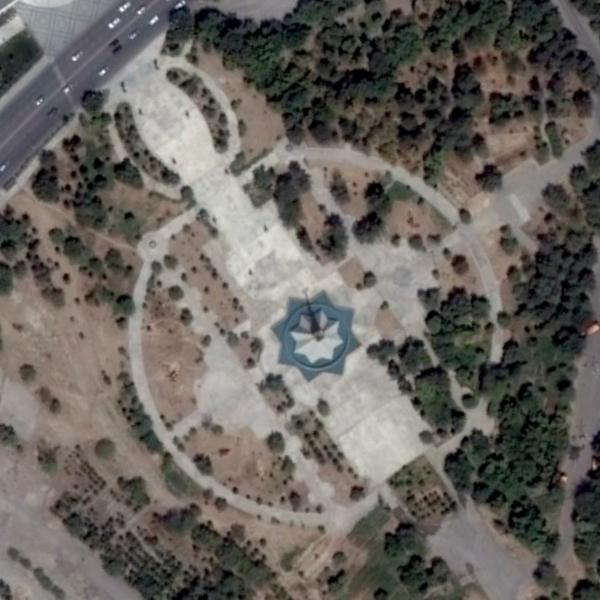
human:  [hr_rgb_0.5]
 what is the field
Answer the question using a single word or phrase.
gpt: square